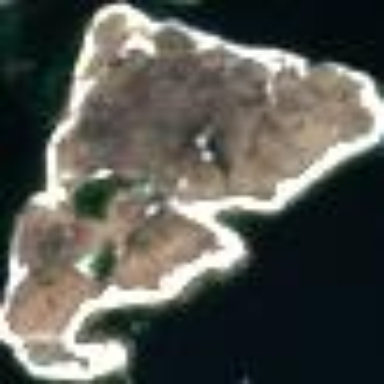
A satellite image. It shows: Island with natural coastline.